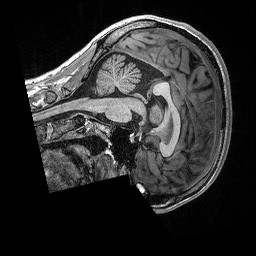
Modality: T1w
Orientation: sagittal
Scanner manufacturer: siemens
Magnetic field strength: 3 T
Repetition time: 2.3 s
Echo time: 0.00298 s